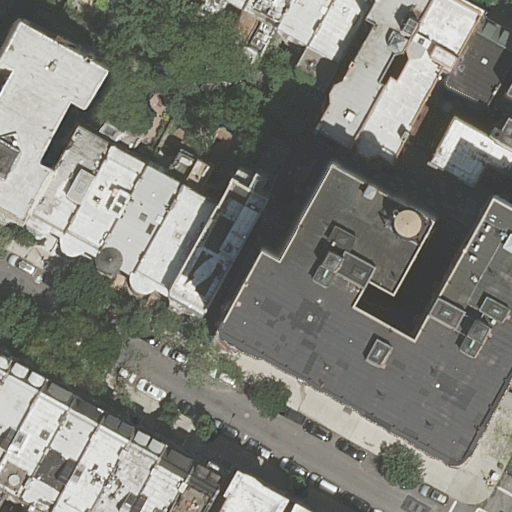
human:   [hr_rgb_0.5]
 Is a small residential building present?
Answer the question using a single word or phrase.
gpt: yes

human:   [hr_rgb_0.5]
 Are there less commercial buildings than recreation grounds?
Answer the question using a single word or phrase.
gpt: no

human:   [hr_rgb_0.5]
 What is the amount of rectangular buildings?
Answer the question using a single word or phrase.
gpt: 11

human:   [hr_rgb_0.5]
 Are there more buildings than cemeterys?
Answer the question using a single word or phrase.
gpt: yes

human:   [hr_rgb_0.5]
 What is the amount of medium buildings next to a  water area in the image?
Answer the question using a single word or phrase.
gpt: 0

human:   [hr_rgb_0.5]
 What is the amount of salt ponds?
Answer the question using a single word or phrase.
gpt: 0

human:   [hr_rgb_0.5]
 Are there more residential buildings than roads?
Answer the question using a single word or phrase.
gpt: yes

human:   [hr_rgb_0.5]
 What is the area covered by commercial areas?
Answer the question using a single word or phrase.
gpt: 0m2

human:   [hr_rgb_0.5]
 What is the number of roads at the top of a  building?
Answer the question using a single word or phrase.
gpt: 0

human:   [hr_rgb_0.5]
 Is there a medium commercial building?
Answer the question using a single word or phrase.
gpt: no

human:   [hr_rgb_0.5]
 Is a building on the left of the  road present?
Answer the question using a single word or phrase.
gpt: yes

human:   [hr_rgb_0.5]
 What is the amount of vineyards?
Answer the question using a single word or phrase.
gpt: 0

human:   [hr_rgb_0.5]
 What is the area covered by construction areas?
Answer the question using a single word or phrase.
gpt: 0m2

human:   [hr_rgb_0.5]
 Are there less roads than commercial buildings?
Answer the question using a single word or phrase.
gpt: no

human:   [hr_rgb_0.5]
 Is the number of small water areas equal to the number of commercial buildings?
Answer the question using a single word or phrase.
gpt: yes

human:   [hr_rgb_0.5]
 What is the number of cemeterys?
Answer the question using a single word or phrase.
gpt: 0

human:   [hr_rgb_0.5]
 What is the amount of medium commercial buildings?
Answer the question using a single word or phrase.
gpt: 0

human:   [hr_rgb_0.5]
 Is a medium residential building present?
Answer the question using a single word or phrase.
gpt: yes

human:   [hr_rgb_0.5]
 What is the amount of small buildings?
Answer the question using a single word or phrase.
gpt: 10

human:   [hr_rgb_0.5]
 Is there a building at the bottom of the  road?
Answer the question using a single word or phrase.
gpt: yes

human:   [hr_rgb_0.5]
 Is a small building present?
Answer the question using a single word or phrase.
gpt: yes

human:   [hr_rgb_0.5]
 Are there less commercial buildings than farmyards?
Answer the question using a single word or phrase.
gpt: no

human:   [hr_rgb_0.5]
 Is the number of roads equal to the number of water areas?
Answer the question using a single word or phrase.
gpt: no

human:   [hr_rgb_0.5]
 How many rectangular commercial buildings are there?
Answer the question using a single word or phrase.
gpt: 0

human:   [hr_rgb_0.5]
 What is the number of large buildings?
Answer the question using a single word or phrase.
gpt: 1

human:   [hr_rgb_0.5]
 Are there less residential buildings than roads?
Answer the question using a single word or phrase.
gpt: no

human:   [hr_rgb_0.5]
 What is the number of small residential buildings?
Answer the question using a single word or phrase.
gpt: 10

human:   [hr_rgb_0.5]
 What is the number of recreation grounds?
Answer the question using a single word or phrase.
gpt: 0

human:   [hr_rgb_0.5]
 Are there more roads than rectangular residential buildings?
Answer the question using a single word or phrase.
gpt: no

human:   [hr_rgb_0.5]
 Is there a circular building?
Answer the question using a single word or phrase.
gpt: no

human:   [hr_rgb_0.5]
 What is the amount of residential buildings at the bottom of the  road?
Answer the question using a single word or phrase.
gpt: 7

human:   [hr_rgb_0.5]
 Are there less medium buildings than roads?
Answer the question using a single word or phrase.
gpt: no

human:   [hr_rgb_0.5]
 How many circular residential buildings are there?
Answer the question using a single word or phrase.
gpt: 0

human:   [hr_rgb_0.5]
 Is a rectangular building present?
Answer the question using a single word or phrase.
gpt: yes

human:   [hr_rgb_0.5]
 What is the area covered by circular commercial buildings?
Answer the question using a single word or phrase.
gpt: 0m2

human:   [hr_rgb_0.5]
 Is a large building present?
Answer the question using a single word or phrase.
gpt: yes

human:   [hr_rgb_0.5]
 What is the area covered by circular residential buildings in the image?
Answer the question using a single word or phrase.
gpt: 0m2